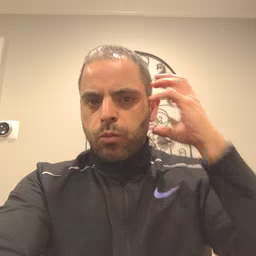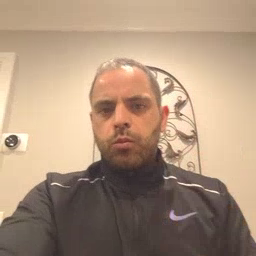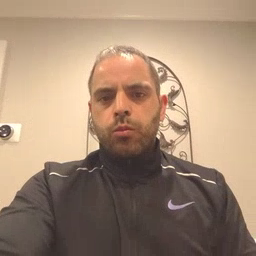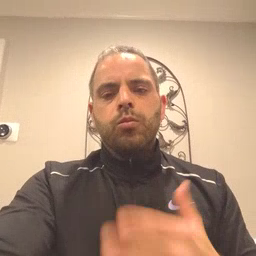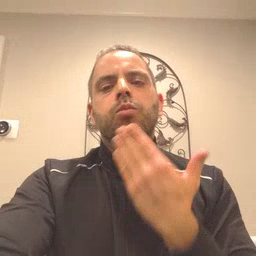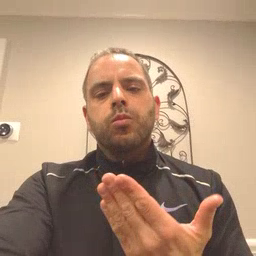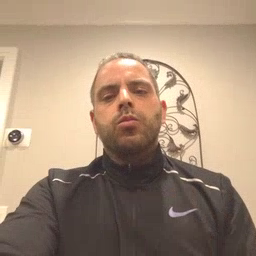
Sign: thankyou